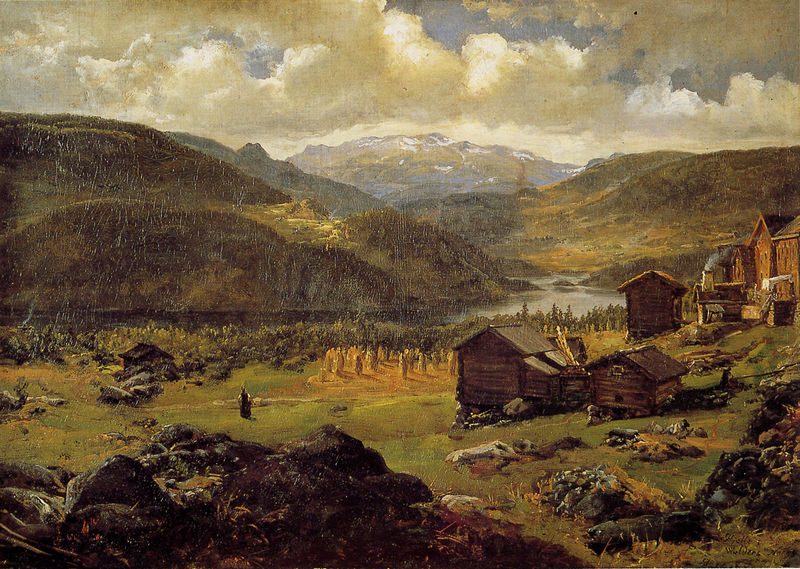
Titel: Ansicht von Hjelle in Valdres
Künstler: Johan Christian Clausen Dahl
Standort: Bergen
Institution: Bergen Billedgalleri
Schlagwörter: berg, blau, felsen, gemälde, gewitter, himmel, mann, schatten, wasser, weiß, wolken, bäume, fluss, gelb, grün, landschaft, menschen, ocker, see, teich, ufer, braun, frau, grau, holz, licht, schwarz, stroh, vordergrund, ölbild, dach, gebäude, gras, haus, rot, schnee, wiese, wolke, ansammlung, beige, malerei, architektur, mensch, stein, steine, öl, feld, felder, ferne, horizont, häuser, hügel, mühle, natur, vieh, weide, weite, hütte, kirche, rauch, sonne, sträucher, wiesen, insel, gold, pflanzen, rosa, tal, wald, anhöhe, kamin, schornstein, garten, landschft, magd, sommer, biegung, ernte, garben, heu, korn, berge, fels, gebirge, gipfel, risse, dorf, dächer, alm, herbst, hütten, amerika, böschung, tannen, ölgemälde, wetter, monet, bauer, anbau, regen, höhe, scheune, alpen, flusslandschaft, moos, ölmalerei, österreich, anfang, landschaftsbild, firnis, rissig, buschwerk, karg, mittelalter, sonnenschein, stall, siedlung, brennholz, grpn, fernsicht, anpflanzung, hänge, fjord, hirte, holzhaus, bewaldet, bergsee, blockhaus, heuschober, fischen, almwiese, bergbauern, schatten licht, satteldach, saat, ställe, gestrichelt, haine, schneeberge, bewohnt, holzhäuser, holzhütten, heumanderl, siedler, baumschule, gewittrig, garbe, flußlauf, verhangen, wolkenberge, steinhaufen, werte, blockhäuser, blockhütten, trapper, almen, strohmieten, almhütten, alpenhütten, cabanne, erschliessung, gewiiter, go west, lanfschaftsbild, mafd, schneegrenze, fesl, strohhocken